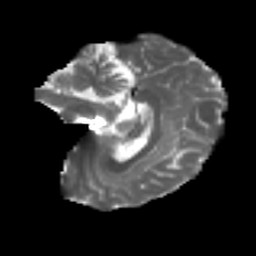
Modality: T2w
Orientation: sagittal
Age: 55
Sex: female
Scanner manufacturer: ge
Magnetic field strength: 3 T
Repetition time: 7.8 s
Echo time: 0.0606 s